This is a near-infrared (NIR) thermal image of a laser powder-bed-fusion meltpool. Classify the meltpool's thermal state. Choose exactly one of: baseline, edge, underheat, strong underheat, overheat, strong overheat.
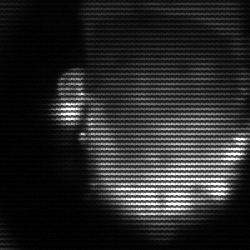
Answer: baseline